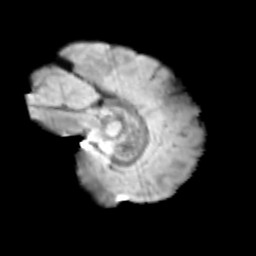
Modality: T2w
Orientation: sagittal
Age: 11
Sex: female
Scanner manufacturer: siemens
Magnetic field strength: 3 T
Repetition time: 3.8 s
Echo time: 0.07 s